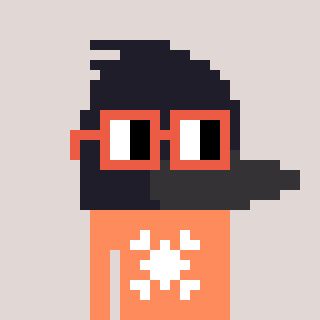
a pixel art character with square orange glasses, a raven-shaped head and a peachy-colored body on a warm background